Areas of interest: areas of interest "China Resources Land Joy Residences"
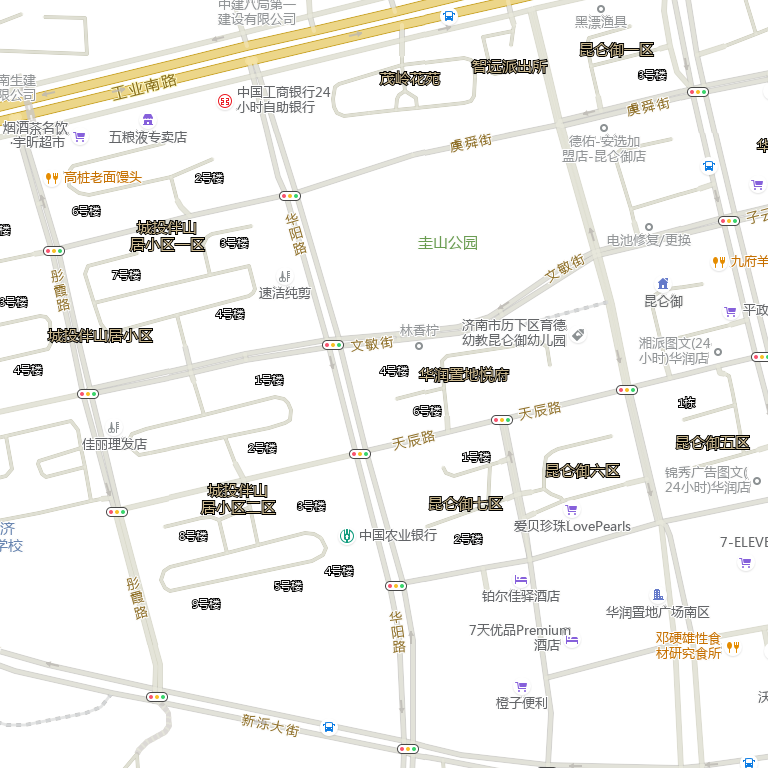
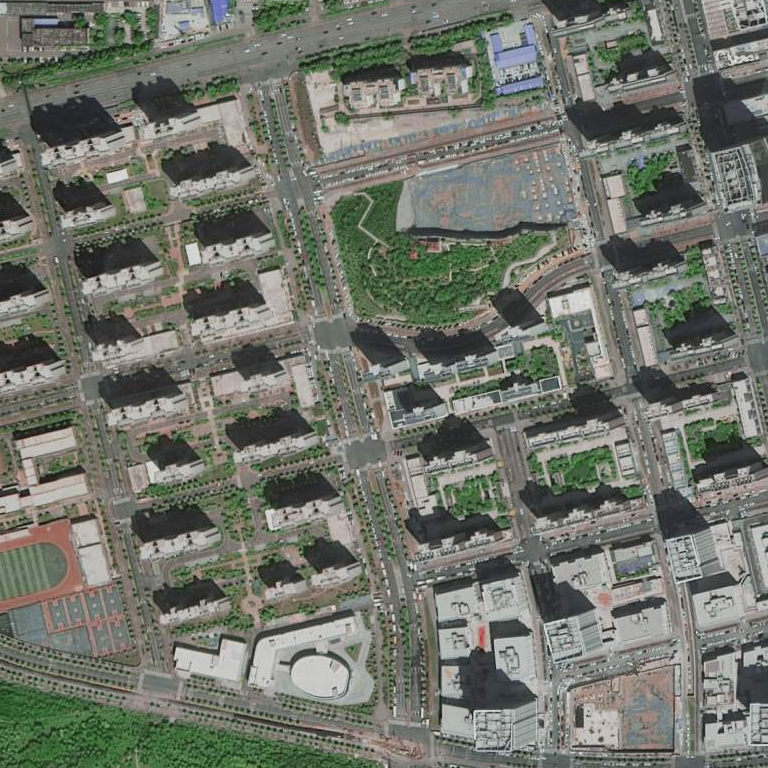